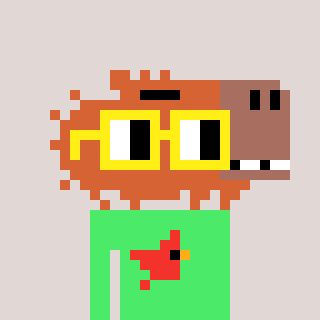
a pixel art character with square yellow glasses, a capybara-shaped head and a teal-colored body on a warm background